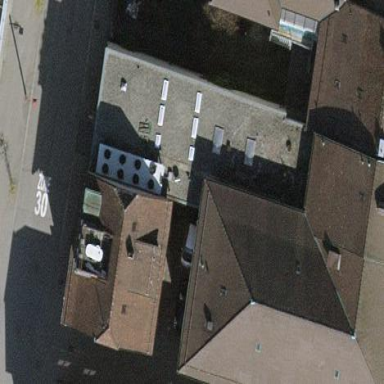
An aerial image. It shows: Building with apartments featuring unique double saltbox roof shape.